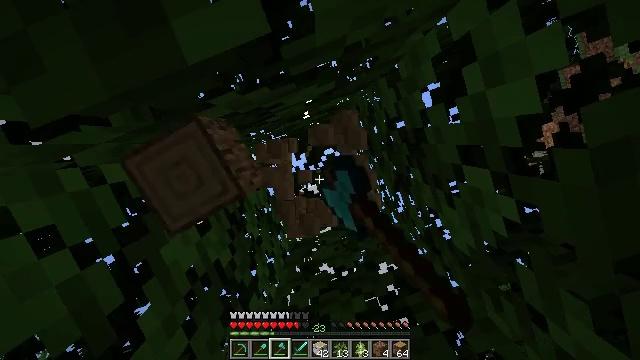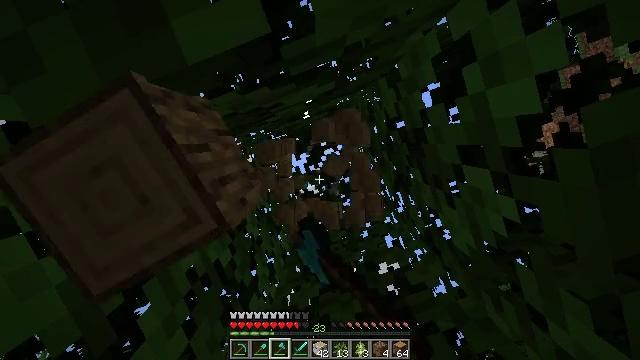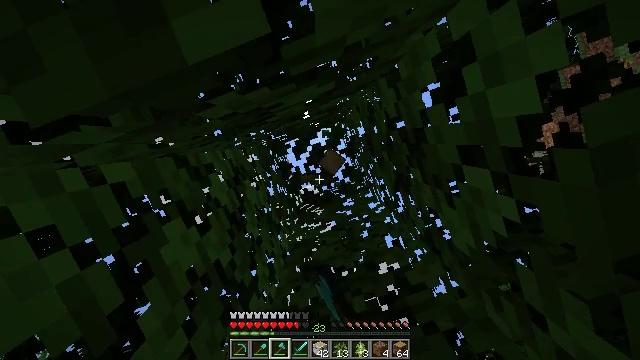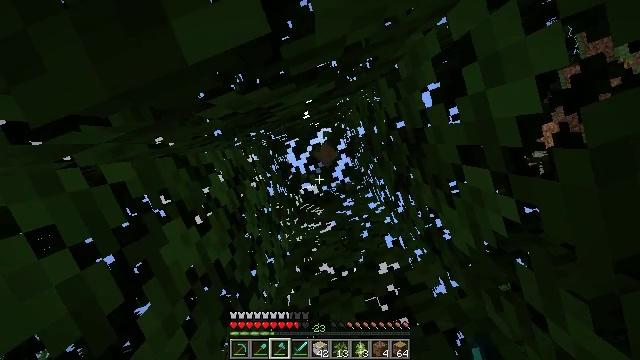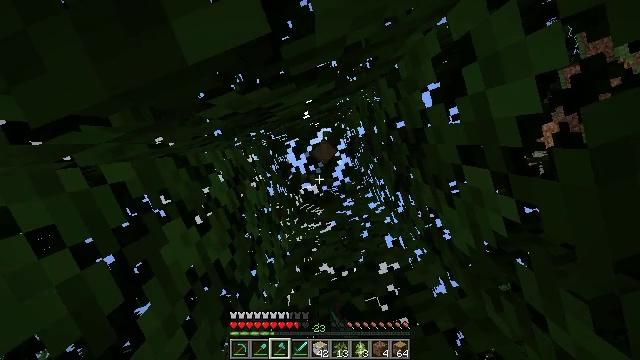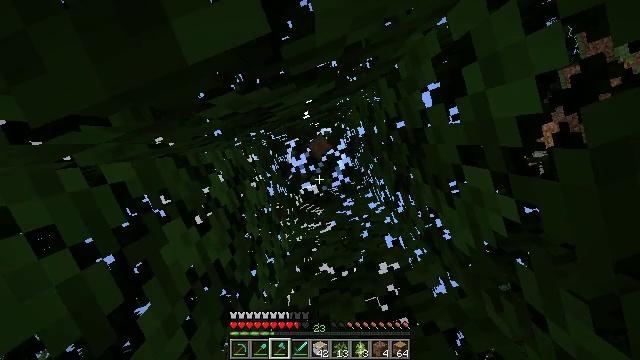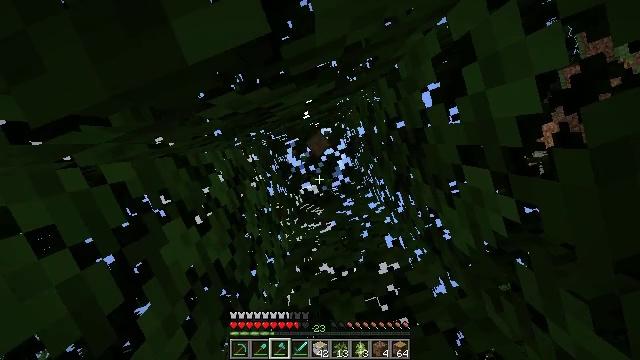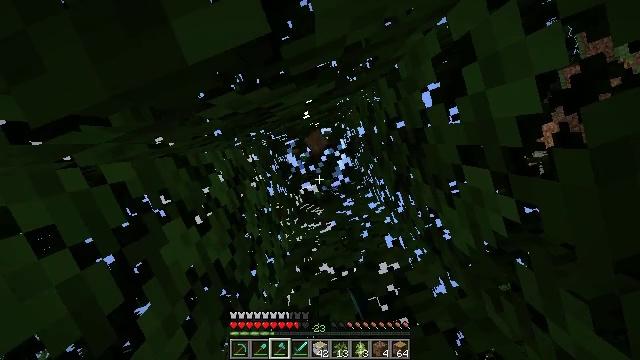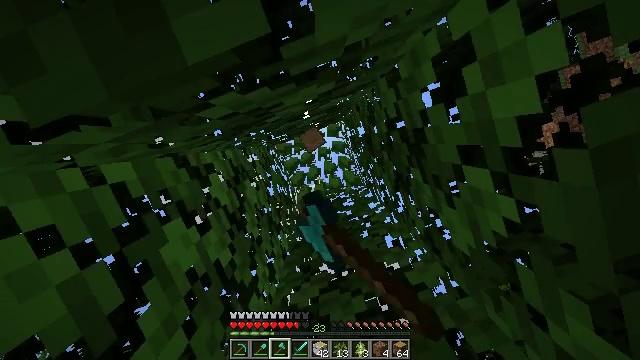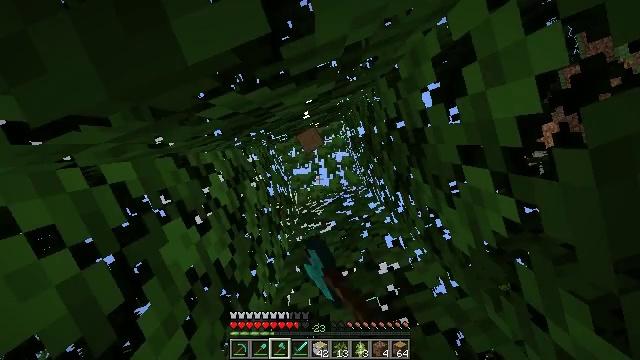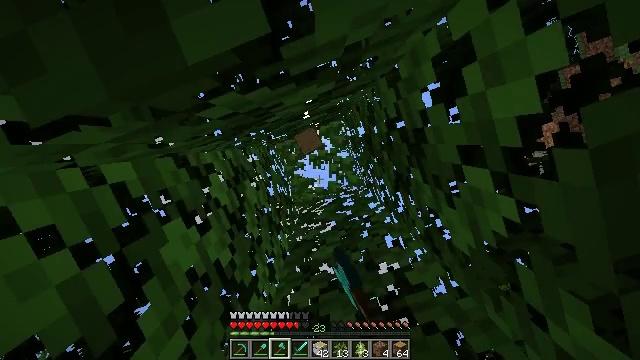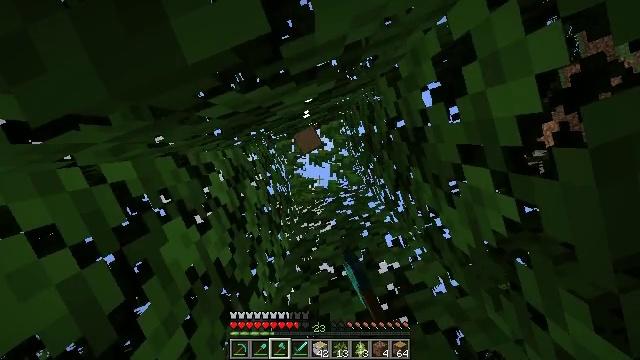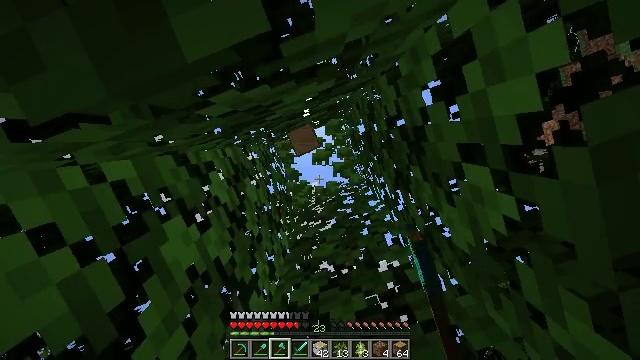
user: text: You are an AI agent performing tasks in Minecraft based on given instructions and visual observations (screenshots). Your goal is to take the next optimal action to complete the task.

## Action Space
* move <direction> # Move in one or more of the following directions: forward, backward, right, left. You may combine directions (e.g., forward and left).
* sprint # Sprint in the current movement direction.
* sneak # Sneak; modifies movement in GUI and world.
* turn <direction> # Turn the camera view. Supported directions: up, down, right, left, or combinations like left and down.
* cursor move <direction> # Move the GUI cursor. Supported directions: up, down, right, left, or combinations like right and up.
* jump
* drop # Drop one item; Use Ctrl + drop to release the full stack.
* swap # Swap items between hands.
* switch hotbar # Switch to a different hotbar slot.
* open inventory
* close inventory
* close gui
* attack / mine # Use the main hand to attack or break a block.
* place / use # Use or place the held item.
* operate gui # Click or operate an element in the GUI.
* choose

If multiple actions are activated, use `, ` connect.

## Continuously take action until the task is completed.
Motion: motion action
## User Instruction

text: Gather oak leaves by attacking.
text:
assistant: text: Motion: attack / mine
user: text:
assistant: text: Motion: attack / mine
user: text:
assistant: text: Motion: attack / mine
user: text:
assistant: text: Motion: attack / mine
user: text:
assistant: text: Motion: attack / mine
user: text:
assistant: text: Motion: attack / mine
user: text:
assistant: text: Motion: attack / mine
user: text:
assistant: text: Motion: attack / mine
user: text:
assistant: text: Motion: no_op
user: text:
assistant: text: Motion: no_op
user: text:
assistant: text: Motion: no_op
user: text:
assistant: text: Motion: no_op
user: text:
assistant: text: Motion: no_op